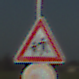
Verkehrszeichen: KinderRechts
Zusatzzeichen unten: UeberholverbotKraftfahrzeuge
Umgebung: Outdoor, Nature
Tageszeit: MorningAfternoon
Wetter: Clear
Licht: Natural
Jahreszeit: NotSpecified
Kontrast: HighContrast